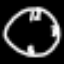
Label: clock